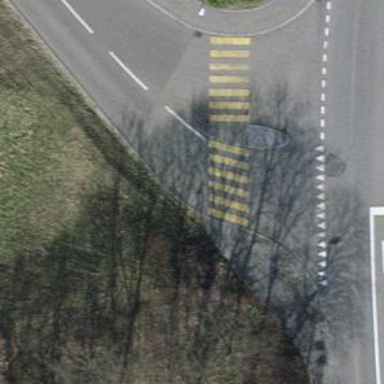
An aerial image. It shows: Marked crossing with traffic calming island.